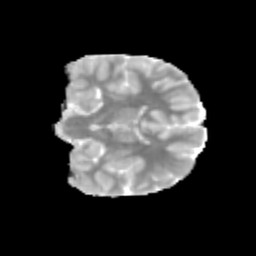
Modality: MD
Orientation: coronal
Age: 11
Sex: male
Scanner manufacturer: siemens
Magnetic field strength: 3 T
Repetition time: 3.8 s
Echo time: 0.07 s